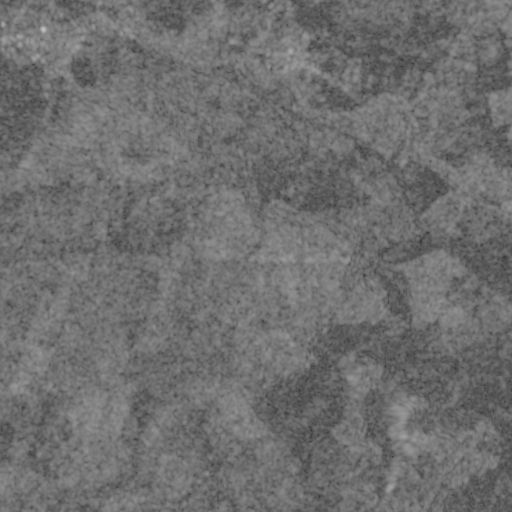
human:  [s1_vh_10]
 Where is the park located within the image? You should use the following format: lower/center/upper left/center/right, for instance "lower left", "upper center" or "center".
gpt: The park is located in the upper left of the image.
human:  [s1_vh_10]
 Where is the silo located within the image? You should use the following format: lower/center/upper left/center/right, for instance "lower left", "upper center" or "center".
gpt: The silo is located in the upper center of the image.
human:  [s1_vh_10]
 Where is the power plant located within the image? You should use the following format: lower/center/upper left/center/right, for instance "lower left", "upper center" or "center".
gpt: There is no power plant in the image.

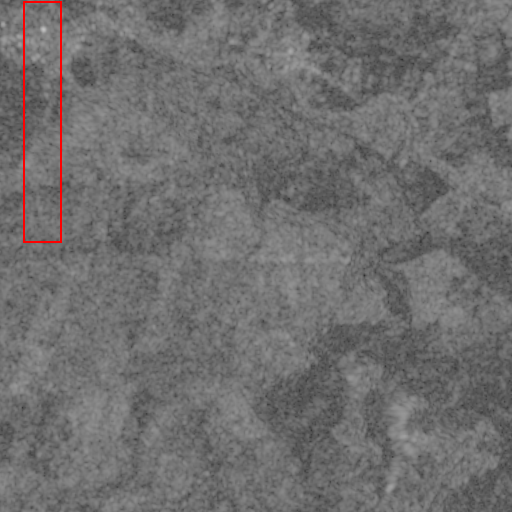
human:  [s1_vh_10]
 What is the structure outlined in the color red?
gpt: There is no red outline.
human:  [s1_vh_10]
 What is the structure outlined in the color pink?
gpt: There is no structure outlined in pink.